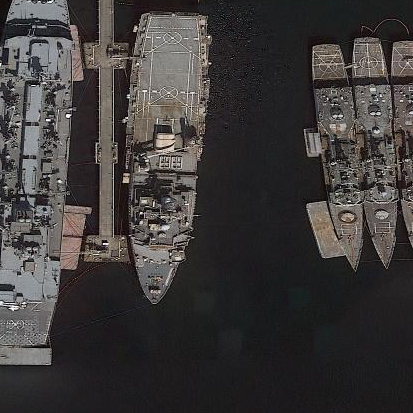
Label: combat